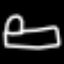
Label: bed